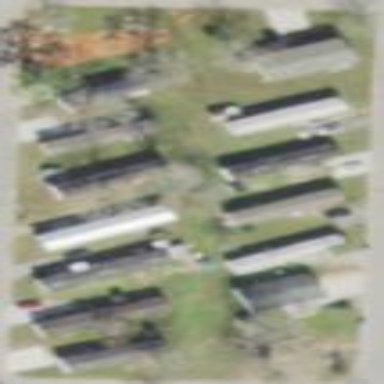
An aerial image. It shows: Residential area designated as trailer park.